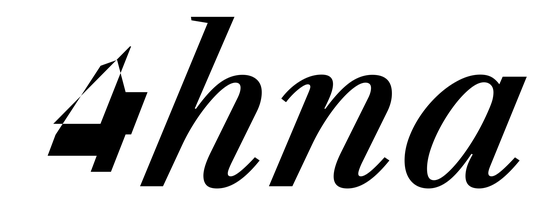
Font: LibreCaslonText-Italic_Medium_Italic